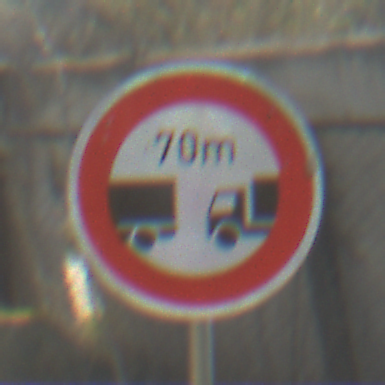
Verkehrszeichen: VerbotUnterschreitenMindestabstand
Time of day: MorningAfternoon
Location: Outdoor (Suburban)
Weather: Clear
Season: NotSpecified
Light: Natural